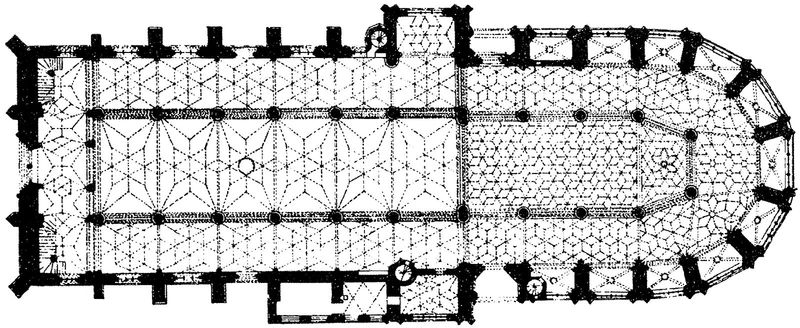
Titel: Pfarrkirche Zum Heiligen Kreuz in Schwäbisch-Gmünd
Künstler: Heinrich Parler d.Ä.
Standort: Schwäbisch Gmünd (EU - D - BW)
Schlagwörter: weiß, kirche, altar, mittelschiff, grundriss, kapellen